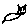
Label: cat